Interaction volume radius: 5 \u00c5
Interaction volume height: 15 \u00c5
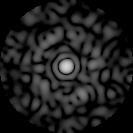
Disorder parameter: 0.8464